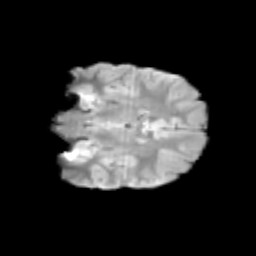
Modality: T2w
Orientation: coronal
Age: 10
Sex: female
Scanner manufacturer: siemens
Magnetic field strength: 3 T
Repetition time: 3.8 s
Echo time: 0.07 s